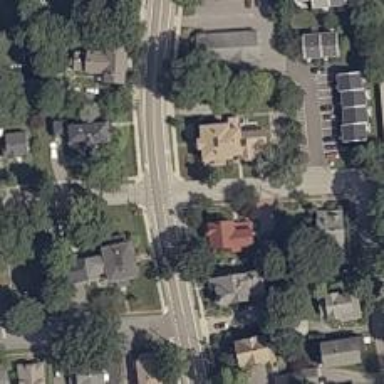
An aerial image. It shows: Residential road with asphalt surface and sidewalk on the left side.